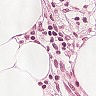
Metastatic tissue present: no